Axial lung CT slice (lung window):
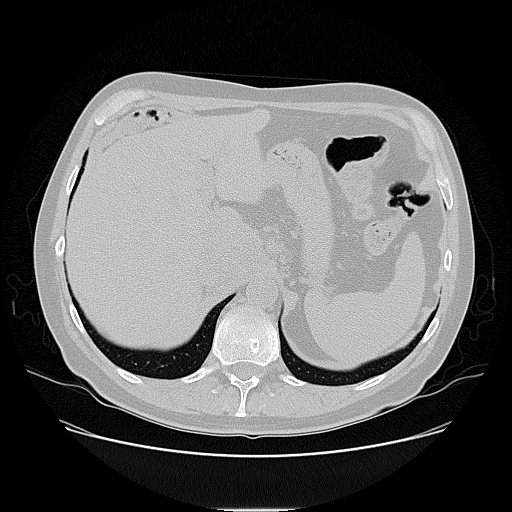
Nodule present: no